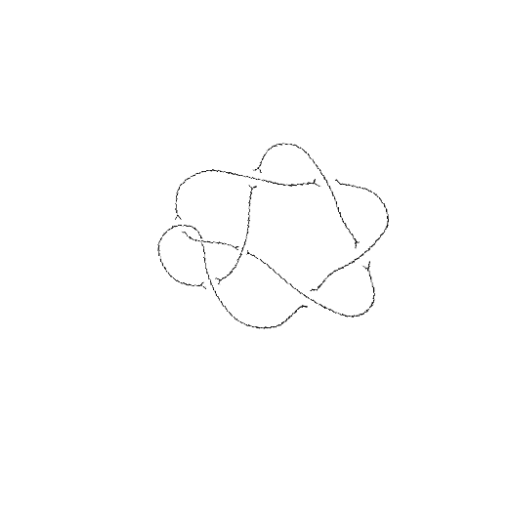
Crossing number: 8